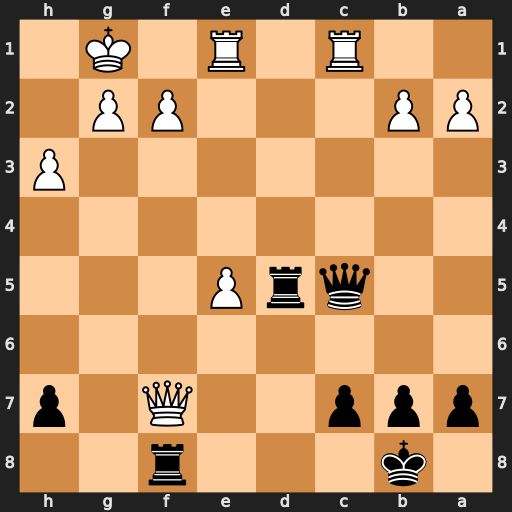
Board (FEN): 1k3r2/ppp2Q1p/8/2qrP3/8/7P/PP3PP1/2R1R1K1
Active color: b
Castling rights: -
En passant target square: -
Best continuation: Rxf7 Rxc5 Rxc5